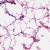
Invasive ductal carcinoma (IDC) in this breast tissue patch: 0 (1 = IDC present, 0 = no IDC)